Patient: sex M, age 74
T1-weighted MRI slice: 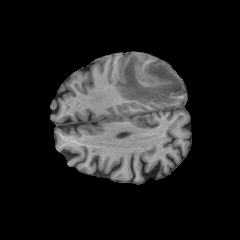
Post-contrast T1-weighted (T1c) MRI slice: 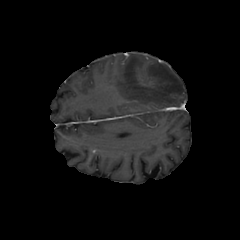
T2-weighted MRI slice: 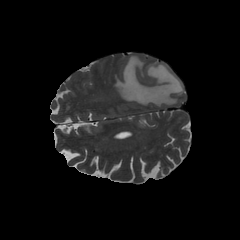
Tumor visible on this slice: yes
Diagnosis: Glioblastoma, IDH-wildtype
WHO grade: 4